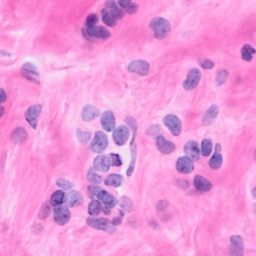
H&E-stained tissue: Breast